Field crop: maize
Growth stage: 2
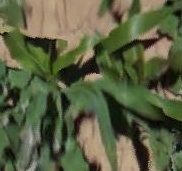
Species: maize